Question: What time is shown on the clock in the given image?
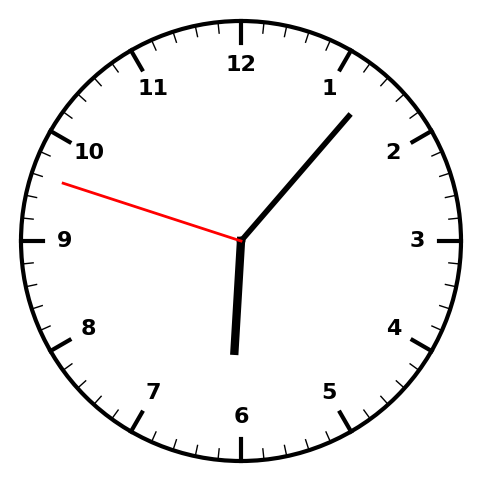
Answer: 06:06:48